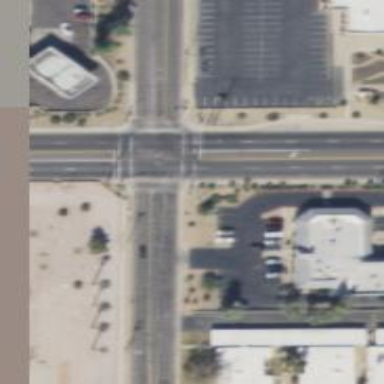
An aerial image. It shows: Solid stop line on the road.